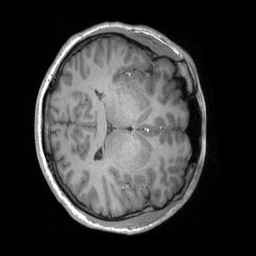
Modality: T1w
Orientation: axial
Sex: male
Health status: ill
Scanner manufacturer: siemens
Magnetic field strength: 3 T
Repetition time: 1.66 s
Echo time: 0.00254 s